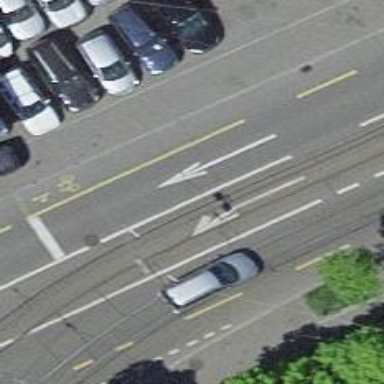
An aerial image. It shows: Primary highway with asphalt surface. There is separate cycle lane and sidewalk.